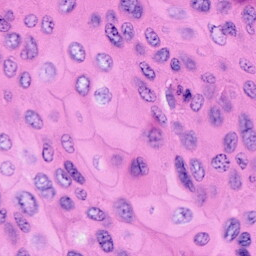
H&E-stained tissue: Cervix